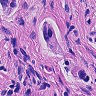
Metastatic tissue present: yes